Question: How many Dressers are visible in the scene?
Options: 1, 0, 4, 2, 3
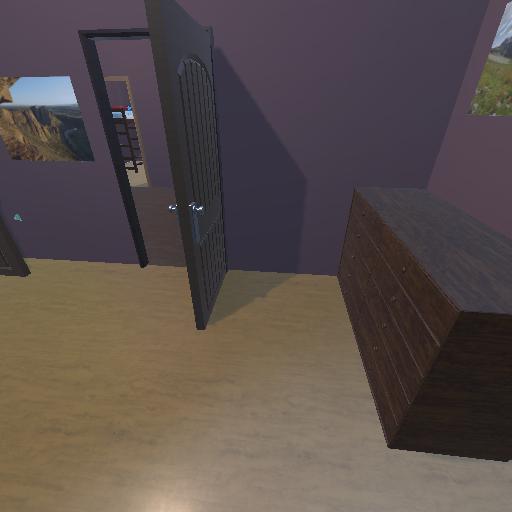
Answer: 1